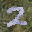
Label: 2